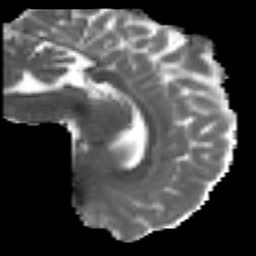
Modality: MD
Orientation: sagittal
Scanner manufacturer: ge
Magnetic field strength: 3 T
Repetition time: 7.98 s
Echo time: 0.0701 s